Frequency: 85000
Velocity: 0,2635
Power: 10,6
Pulse duration: 0,0000001
Pass count: 1
Magnification: 10
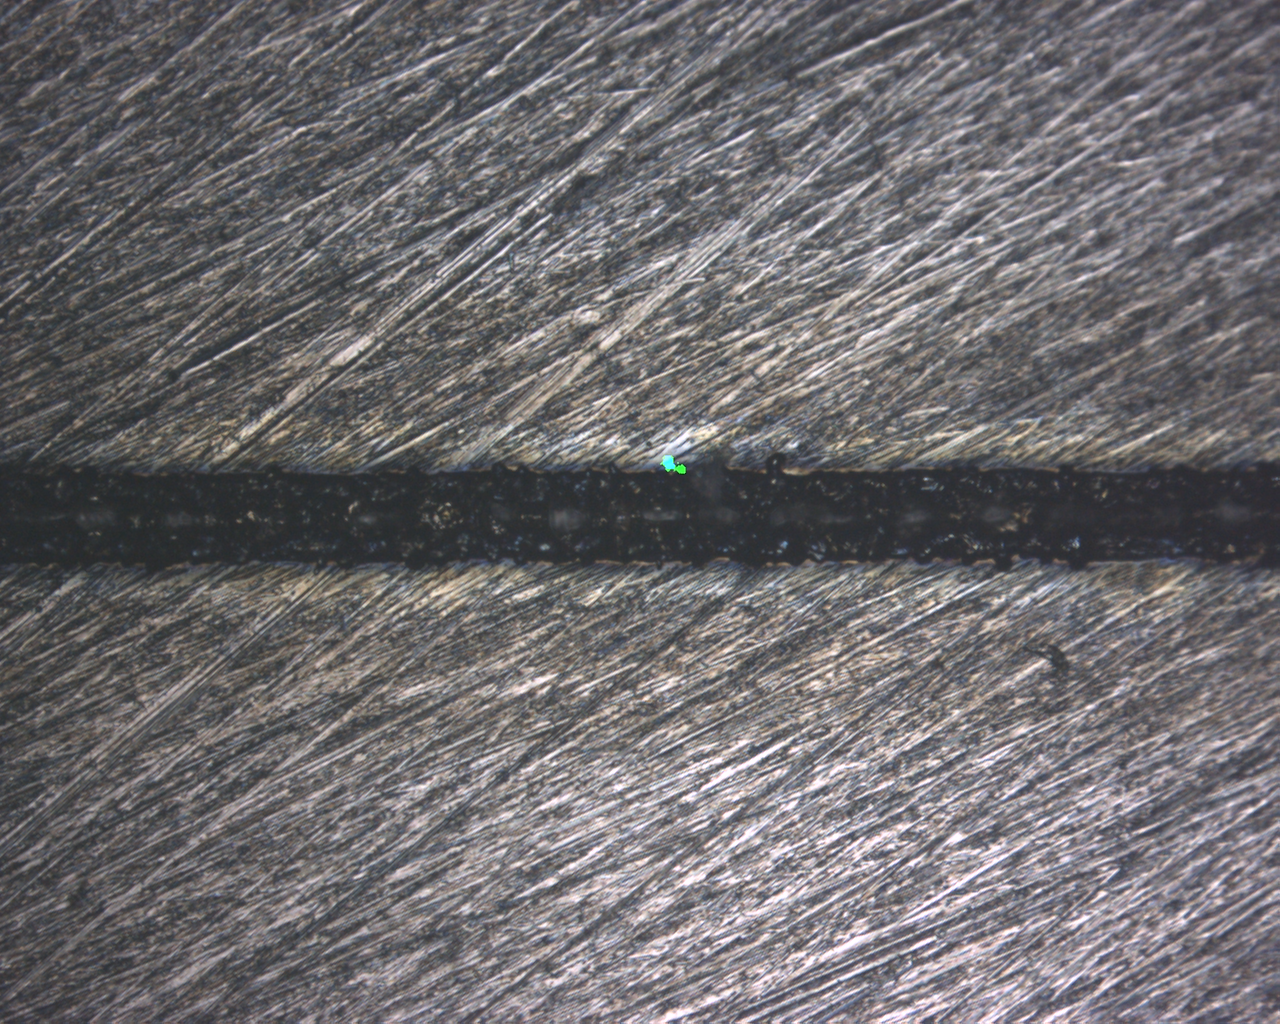
Measured width: 133.621
Other width: 49.295